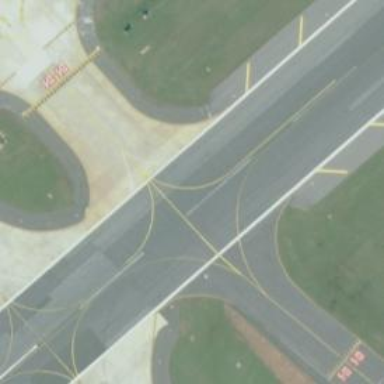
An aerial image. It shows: Image of taxiway at airport.